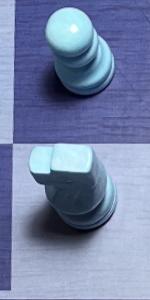
Label: Knight_White